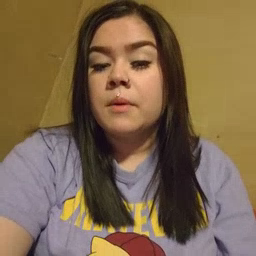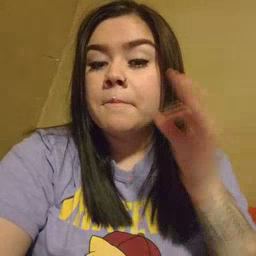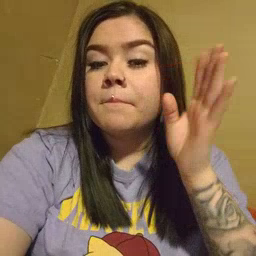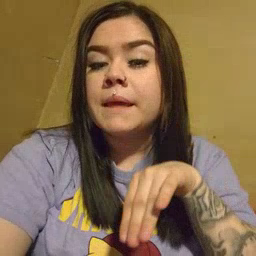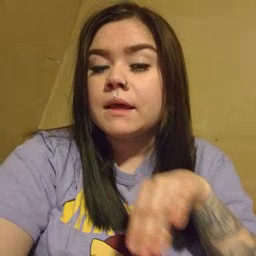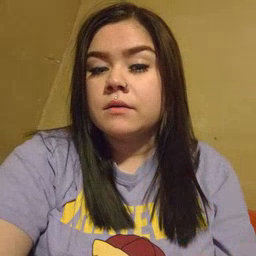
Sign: bee